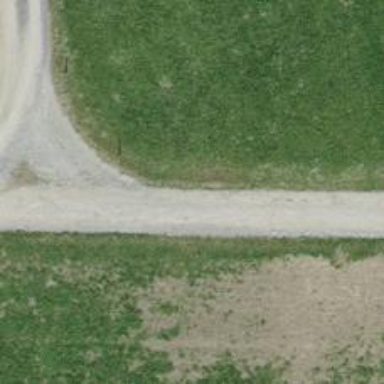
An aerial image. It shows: Track with grade 2 gravel surface.